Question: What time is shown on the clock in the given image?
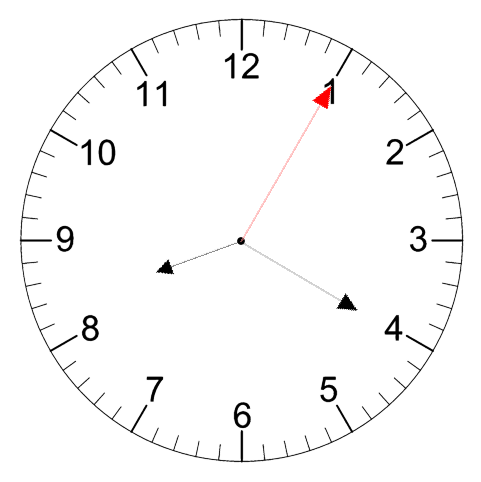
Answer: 08:20:05